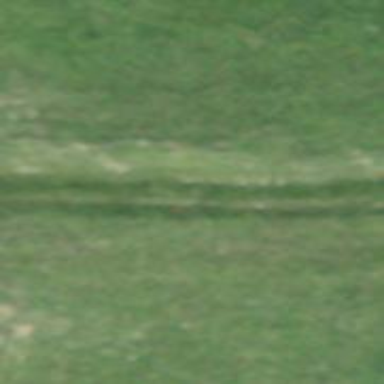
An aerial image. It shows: Grassy track.